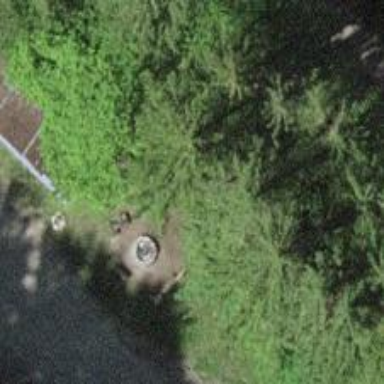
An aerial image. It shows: Barbecue facility.